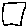
Label: square